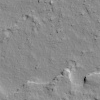
Atmospheric dust classification: not_dusty